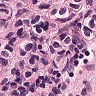
Metastatic tissue present: yes